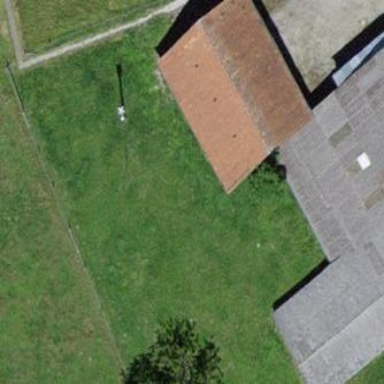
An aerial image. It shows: Rural barn.